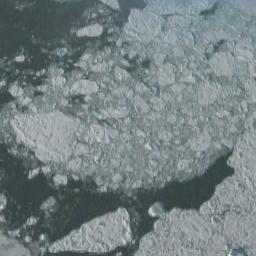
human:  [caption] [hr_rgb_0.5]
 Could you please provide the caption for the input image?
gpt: There are many ice on the light green sea .

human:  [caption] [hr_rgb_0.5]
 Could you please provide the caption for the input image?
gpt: A lot of sea ice of different sizes and thickness gathers together and the color of the seawater is deep blue .

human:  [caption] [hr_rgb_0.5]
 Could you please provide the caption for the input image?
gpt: Countless ice cubes of various sizes are tightly connected into a large piece floating on the deep blue sea and covering the sea .

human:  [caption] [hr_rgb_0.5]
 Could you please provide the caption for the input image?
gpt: There are sea ice of different sizes .

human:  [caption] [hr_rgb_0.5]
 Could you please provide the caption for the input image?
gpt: There are many sea ice linked into sheets .